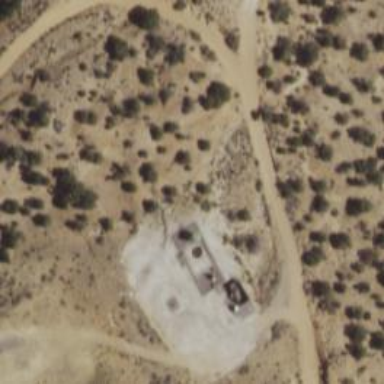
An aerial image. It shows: Storage tank with man-made structure.